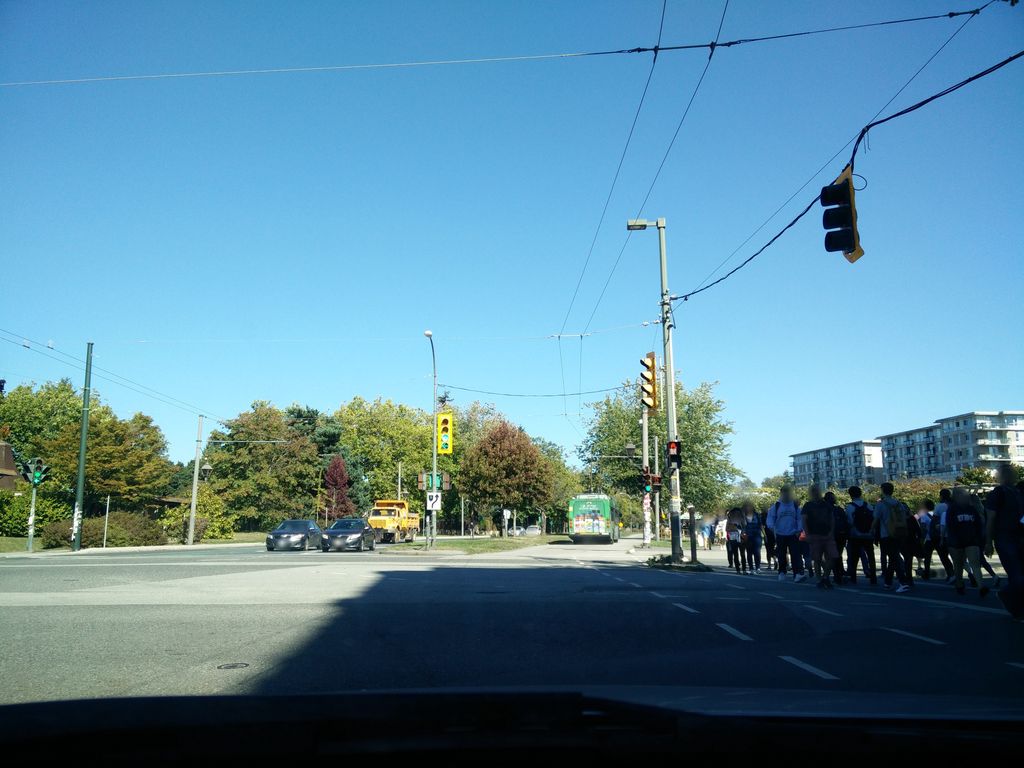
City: vancouver